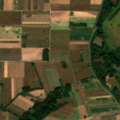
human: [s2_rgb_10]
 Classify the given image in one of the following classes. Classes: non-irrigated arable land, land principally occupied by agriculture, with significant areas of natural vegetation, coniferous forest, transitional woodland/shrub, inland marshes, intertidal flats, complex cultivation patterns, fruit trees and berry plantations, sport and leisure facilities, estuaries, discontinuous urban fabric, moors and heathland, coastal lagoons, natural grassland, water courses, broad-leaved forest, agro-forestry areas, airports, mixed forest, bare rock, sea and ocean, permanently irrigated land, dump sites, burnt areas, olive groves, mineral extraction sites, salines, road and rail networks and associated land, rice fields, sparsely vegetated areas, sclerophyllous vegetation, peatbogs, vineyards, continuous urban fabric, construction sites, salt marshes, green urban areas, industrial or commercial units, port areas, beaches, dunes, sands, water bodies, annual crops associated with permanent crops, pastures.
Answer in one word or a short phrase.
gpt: non-irrigated arable land, complex cultivation patterns, land principally occupied by agriculture, with significant areas of natural vegetation, broad-leaved forest